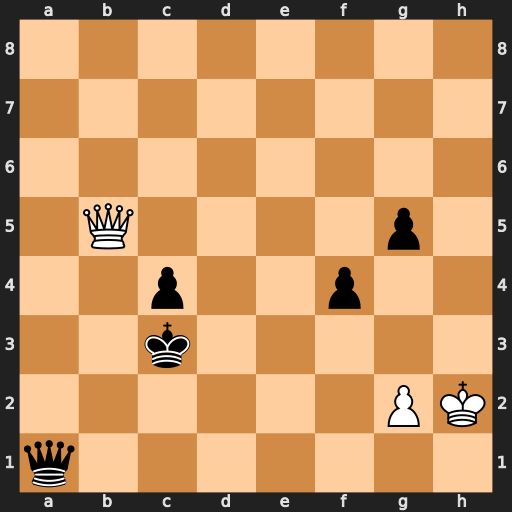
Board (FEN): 8/8/8/1Q4p1/2p2p2/2k5/6PK/q7
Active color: w
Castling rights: -
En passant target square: -
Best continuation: Qe5+ Kc2 Qxa1